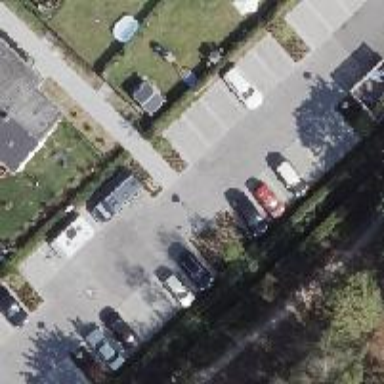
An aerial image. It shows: Driveway with sidewalk on the left side.